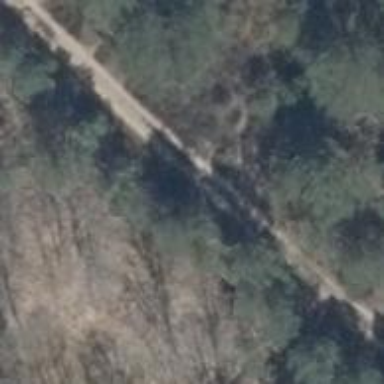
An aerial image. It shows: Dirt track road with grade3 tracktype.